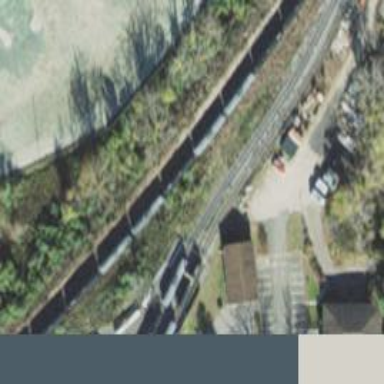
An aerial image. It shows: Rail spur service.